Interaction volume radius: 10 \u00c5
Interaction volume height: 25 \u00c5
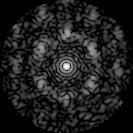
Disorder parameter: 0.6686